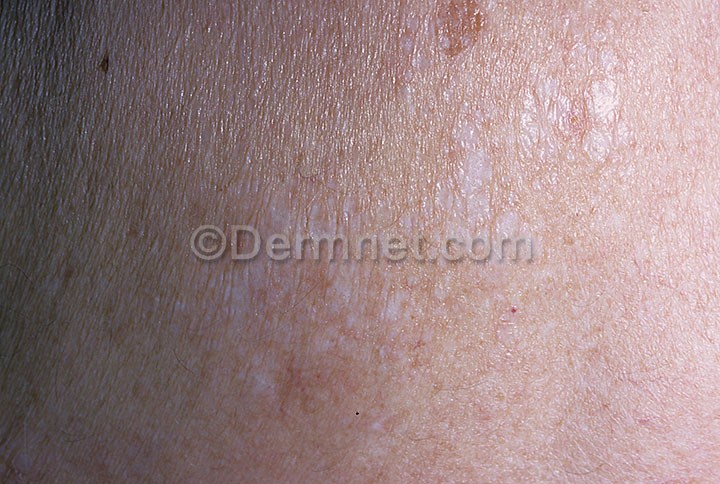
Disease: Psoriasis pictures Lichen Planus and related diseases